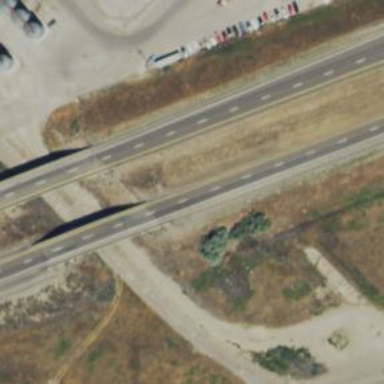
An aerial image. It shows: Viaduct bridge on asphalt motorway.